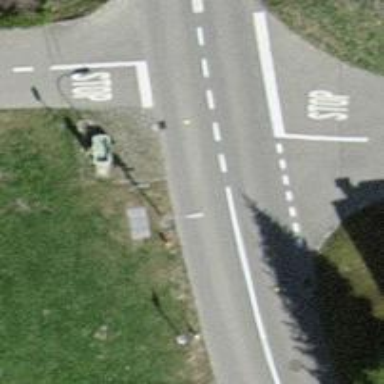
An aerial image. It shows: Public transport stop position.